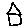
Label: house